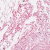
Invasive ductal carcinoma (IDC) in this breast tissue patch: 0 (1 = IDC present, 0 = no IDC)